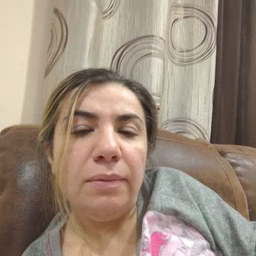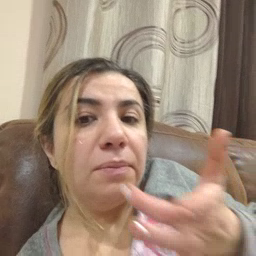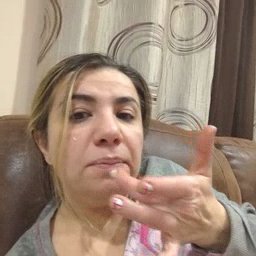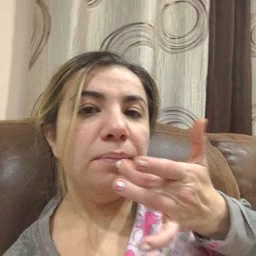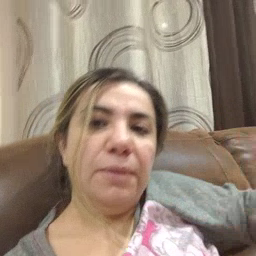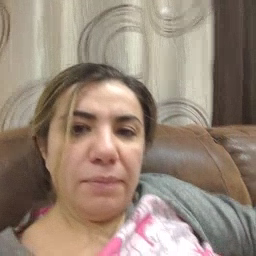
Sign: taste